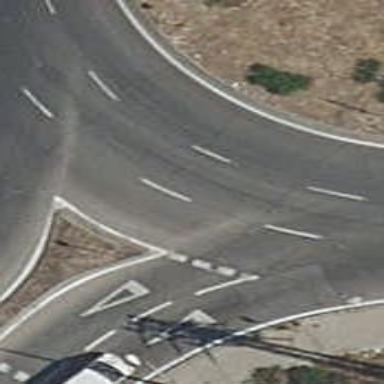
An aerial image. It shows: Secondary road leading to roundabout.